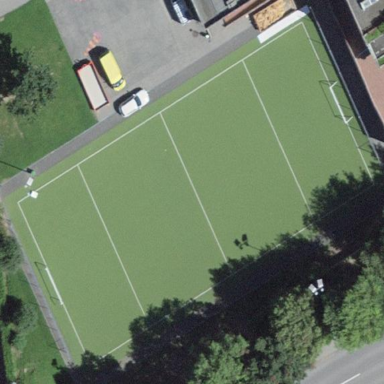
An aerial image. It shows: Soccer pitch for leisure land activities.